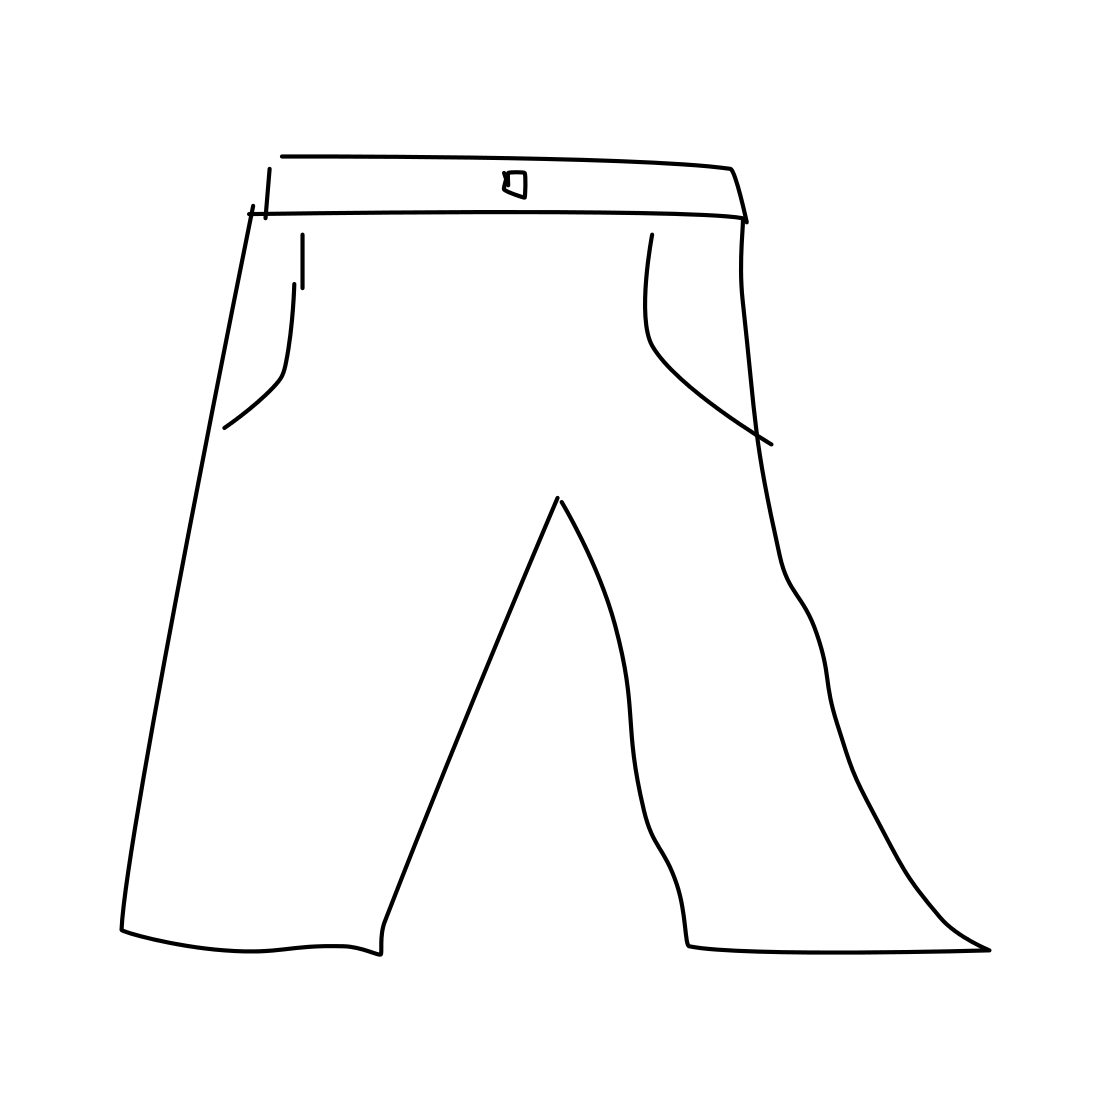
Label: trousers